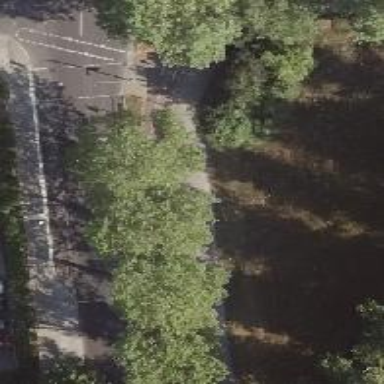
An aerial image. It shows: Avenue lined with broadleaved deciduous trees.